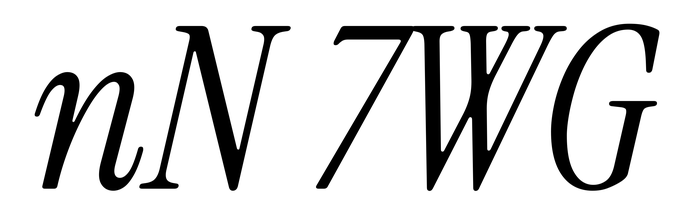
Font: InstrumentSerif-Italic